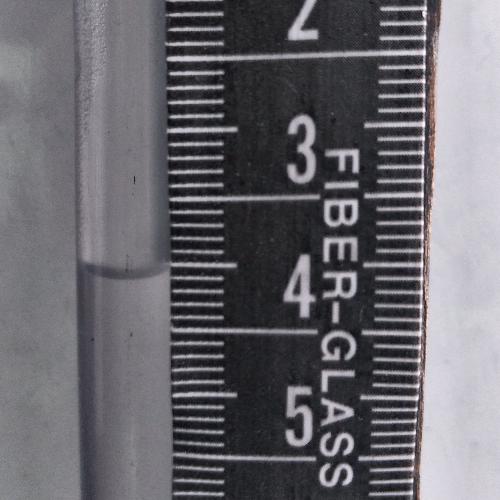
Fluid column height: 4.1 cm